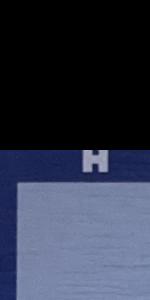
Label: Empty